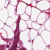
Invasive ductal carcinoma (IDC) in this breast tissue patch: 0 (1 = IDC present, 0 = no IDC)